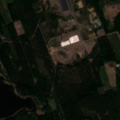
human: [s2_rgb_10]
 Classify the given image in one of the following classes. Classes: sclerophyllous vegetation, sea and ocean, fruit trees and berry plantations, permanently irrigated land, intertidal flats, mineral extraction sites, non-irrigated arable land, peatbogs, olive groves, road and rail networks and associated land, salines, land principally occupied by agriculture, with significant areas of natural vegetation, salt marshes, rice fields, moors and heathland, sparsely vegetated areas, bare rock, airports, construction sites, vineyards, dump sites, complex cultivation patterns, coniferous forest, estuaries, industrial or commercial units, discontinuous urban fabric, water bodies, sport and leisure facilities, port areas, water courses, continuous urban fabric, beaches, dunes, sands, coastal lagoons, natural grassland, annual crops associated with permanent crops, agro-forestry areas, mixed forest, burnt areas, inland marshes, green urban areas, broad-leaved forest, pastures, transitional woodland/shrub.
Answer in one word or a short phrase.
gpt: industrial or commercial units, broad-leaved forest, coniferous forest, mixed forest, transitional woodland/shrub, sea and ocean